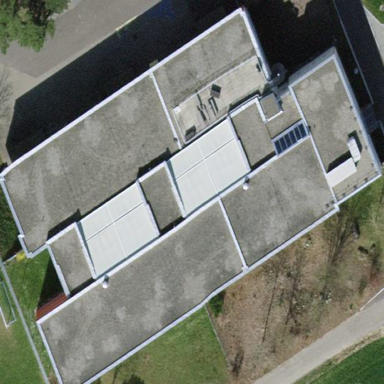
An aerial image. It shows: School building.